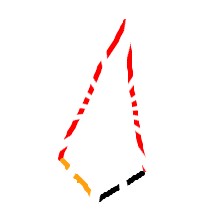
Shape: kite